Aerial crown-view tile of a tropical tree (Barro Colorado Island, Panama), acquired 20240918:
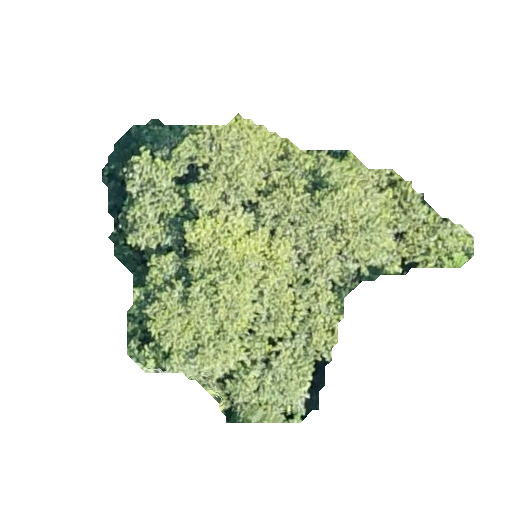
Species: Luehea seemannii
GBIF accepted scientific name: Luehea seemannii
Crown area: 107.454 m²